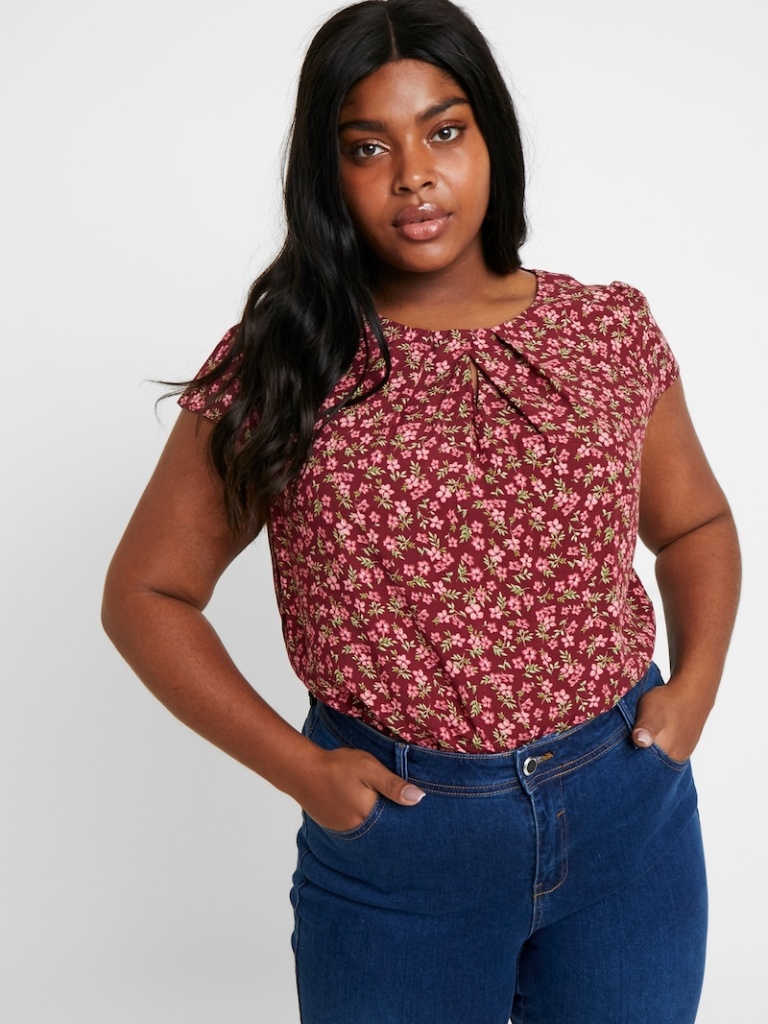
cotton relaxed sleeveless hip length Fully Tucked in crew blouse